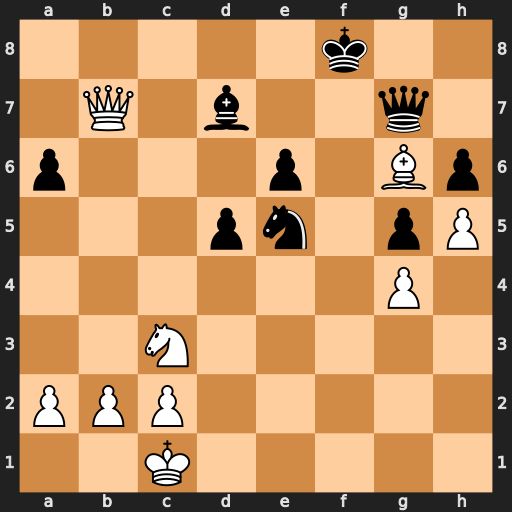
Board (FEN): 5k2/1Q1b2q1/p3p1Bp/3pn1pP/6P1/2N5/PPP5/2K5
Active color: w
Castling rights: -
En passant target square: -
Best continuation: Qb4+ Kg8 Qb8+ Qf8 Qxe5 Qf4+ Qxf4